Field crop: maize
Growth stage: 2
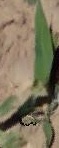
Species: maize